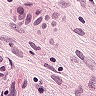
Metastatic tissue present: yes